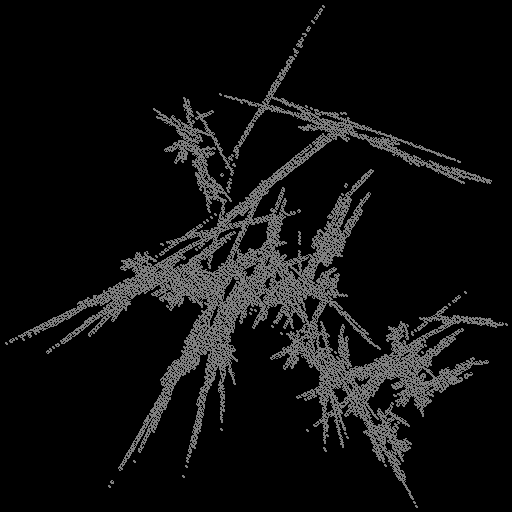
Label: groundpine